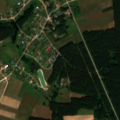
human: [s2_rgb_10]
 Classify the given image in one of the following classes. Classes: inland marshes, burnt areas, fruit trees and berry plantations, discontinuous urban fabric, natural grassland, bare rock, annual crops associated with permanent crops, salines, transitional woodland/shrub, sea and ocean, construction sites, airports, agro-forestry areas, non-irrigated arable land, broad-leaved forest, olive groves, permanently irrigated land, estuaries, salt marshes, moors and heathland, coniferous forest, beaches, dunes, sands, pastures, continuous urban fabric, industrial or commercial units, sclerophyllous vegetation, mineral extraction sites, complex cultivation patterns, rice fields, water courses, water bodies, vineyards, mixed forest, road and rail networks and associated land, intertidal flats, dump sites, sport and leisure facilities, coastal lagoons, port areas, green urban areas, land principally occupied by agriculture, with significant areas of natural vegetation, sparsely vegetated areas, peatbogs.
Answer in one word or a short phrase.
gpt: discontinuous urban fabric, non-irrigated arable land, land principally occupied by agriculture, with significant areas of natural vegetation, coniferous forest, mixed forest